Field crop: tomato
Growth stage: 1
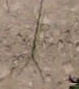
Species: cyperus